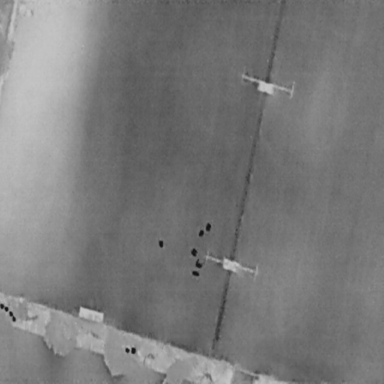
There are six Cars in the infrared image.